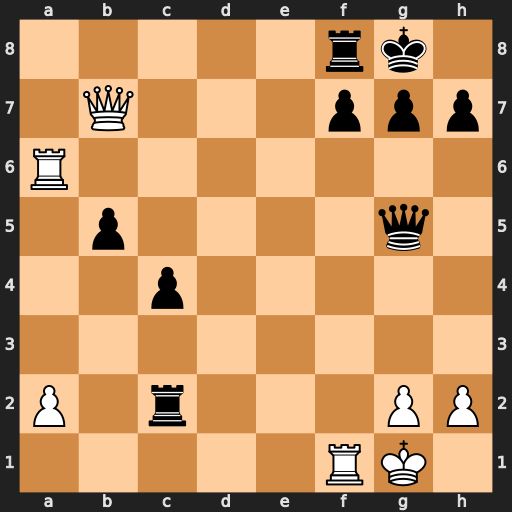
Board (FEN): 5rk1/1Q3ppp/R7/1p4q1/2p5/8/P1r3PP/5RK1
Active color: w
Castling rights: -
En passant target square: -
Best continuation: Qxf7+ Rxf7 Ra8+ Qd8 Rxd8+ Rf8 Rfxf8#